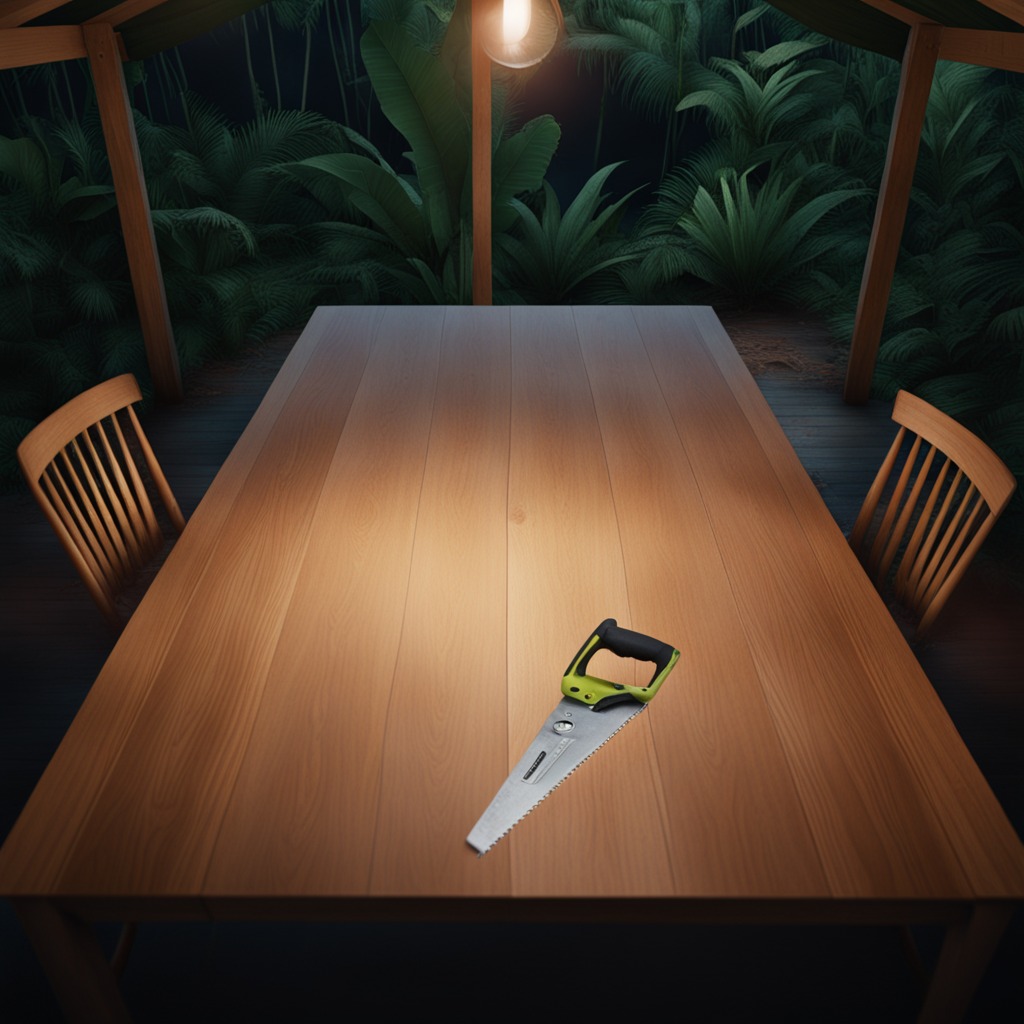
A metal saw is lying on the wooden table inside a jungle field workshop tent at night.